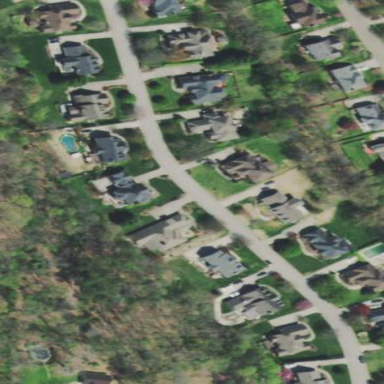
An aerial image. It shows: Single-family residential area.